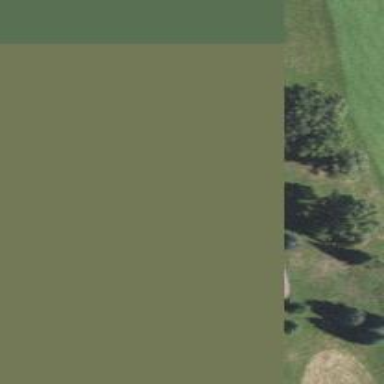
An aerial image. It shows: Golf fairway surrounded by grass.